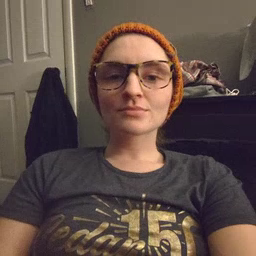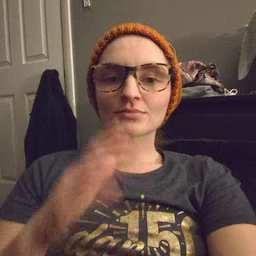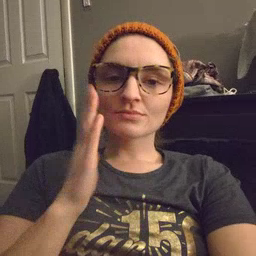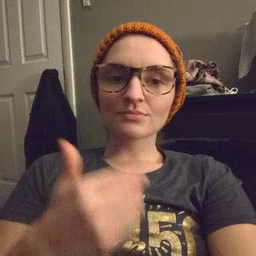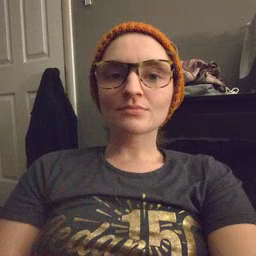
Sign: bedroom